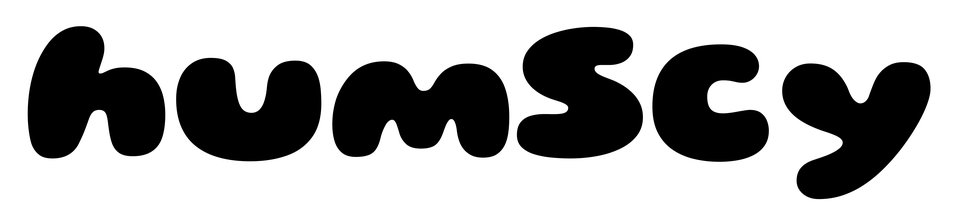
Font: Gluten_Black